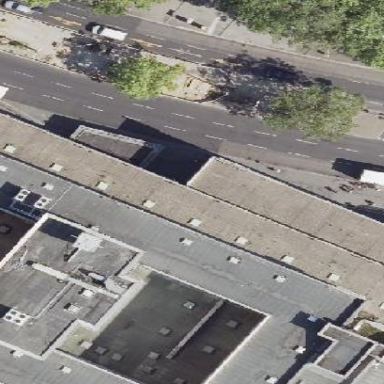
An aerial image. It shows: Commercial building with flat roof.